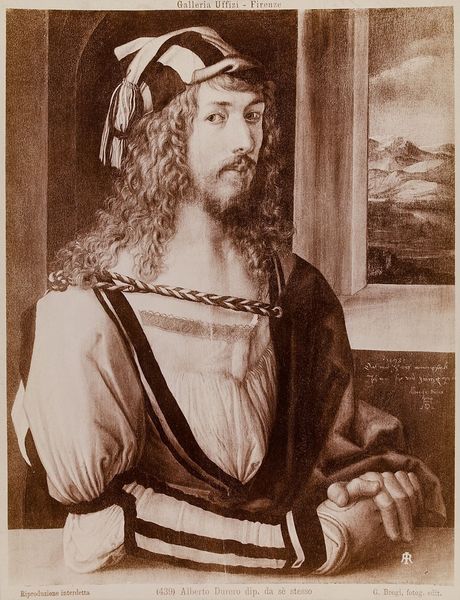
Titel: Alberto Durero dip. da se stesso - G. Brogi, fotog. edit.
Künstler: Giacomo Brogi
Standort: Hamburg
Institution: Museum für Kunst und Gewerbe Hamburg
Schlagwörter: person, brustbild, dreiviertelansicht, foto, fotografie, photographie, selbstbildnis, photo, selbstportrait, albumin, lichtbild, historische, bildwerke, angewandte und bildende kunst, hessische systematik, künstler, selbstporträt, persönlichkeit, schwarzweißpositivverfahren, silbersalzverfahren, schwarzweißfotografie, reproduktionsfotografie, kunstreproduktion, reproduktionsphotographie, albuminpapier